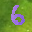
Label: 6